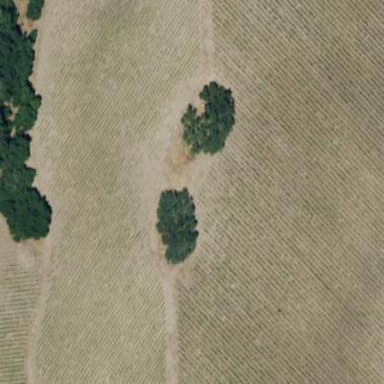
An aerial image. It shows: Vineyard.